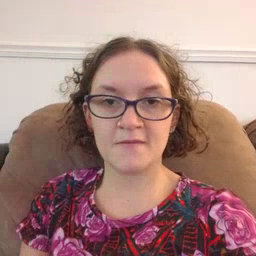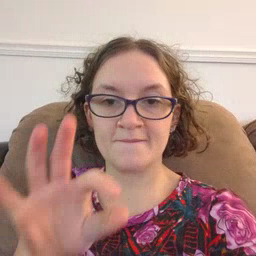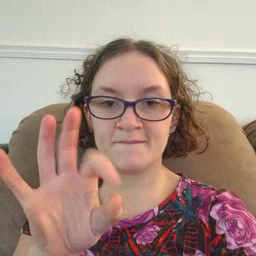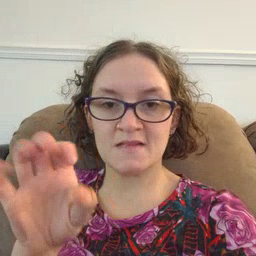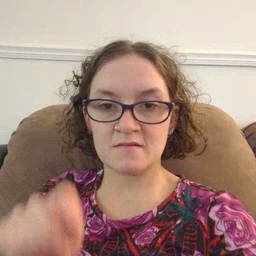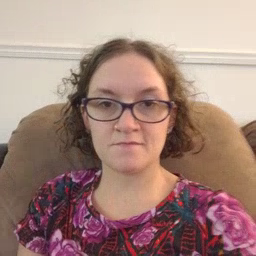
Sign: feet